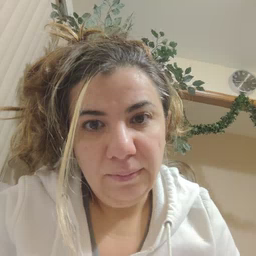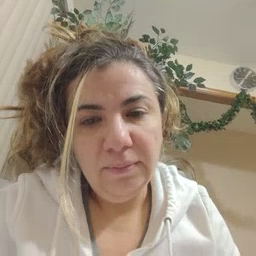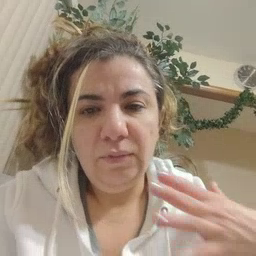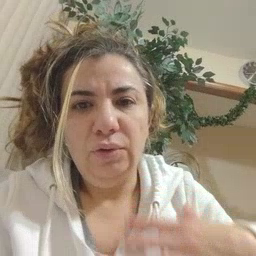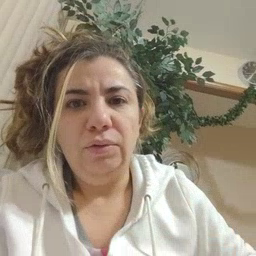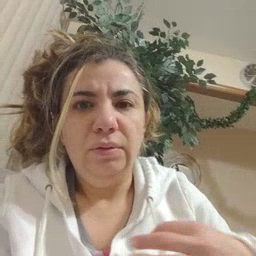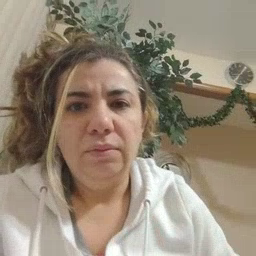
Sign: shirt